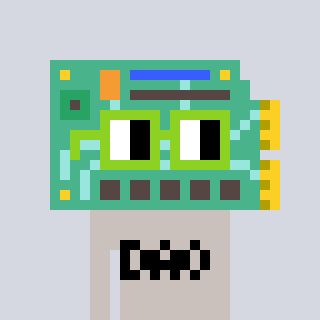
a pixel art character with square light green glasses, a chipboard-shaped head and a foggrey-colored body on a cool background